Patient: sex M, age 52
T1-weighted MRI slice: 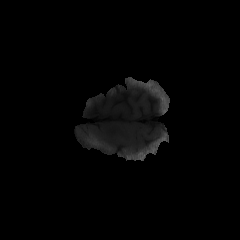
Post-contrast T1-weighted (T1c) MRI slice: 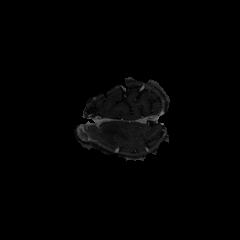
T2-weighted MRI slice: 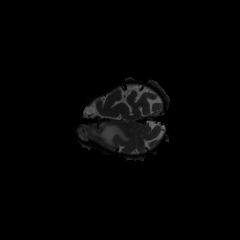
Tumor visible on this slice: yes
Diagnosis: Glioblastoma, IDH-wildtype
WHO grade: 4